Question: i am currently try to inscribe diagonals of a decagon inside a circle
like this
in c# my approach would be creating a circle
'''
e.Graphics.DrawEllipse(myPen, 0, 0, 100, 100);
'''
and draw lines inside using
'''
e.Graphics.DrawLine(myPen, 20, 5, 50, 50);
'''
after that i would draw a decagon polygon.
currently im stuck at how to divide the circle into 10 parts/ finding the correct coordiantes of the points on the circumference of the circles because im not good in math,
i want to know how would i know the next point in a circumference of the circle the size of my circle is indicated above.
and also i want also to ask a better approach for my problem.
Thank you :)
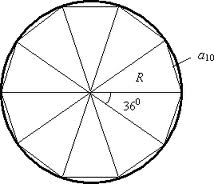
Answer: Just for grits and shins, here's a generic implementation that will inscribe an X-sided polygon into the Rectangle you pass it. Note that in this approach I'm not actually calculating any absolute points. Instead, I am translating the origin, rotating the surface, and drawing the lines only with respect to the origin using a fixed length and an angle. This is repeated in a loop to achieve the end result below, and is very similar to commanding the Turtle in <URL>:

'''
public partial class Form1 : Form
{
PictureBox pb = new PictureBox();
NumericUpDown nud = new NumericUpDown();
public Form1()
{
InitializeComponent();
this.Text = "Inscribed Polygon Demo";
TableLayoutPanel tlp = new TableLayoutPanel();
tlp.RowCount = 2;
tlp.RowStyles.Clear();
tlp.RowStyles.Add(new RowStyle(SizeType.AutoSize));
tlp.RowStyles.Add(new RowStyle(SizeType.Percent, 100));
tlp.ColumnCount = 2;
tlp.ColumnStyles.Clear();
tlp.ColumnStyles.Add(new ColumnStyle(SizeType.AutoSize));
tlp.ColumnStyles.Add(new ColumnStyle(SizeType.AutoSize));
tlp.Dock = DockStyle.Fill;
this.Controls.Add(tlp);
Label lbl = new Label();
lbl.Text = "Number of Sides:";
lbl.TextAlign = ContentAlignment.MiddleRight;
tlp.Controls.Add(lbl, 0, 0);
nud.Minimum = 3;
nud.Maximum = 20;
nud.AutoSize = true;
nud.ValueChanged += new EventHandler(nud_ValueChanged);
tlp.Controls.Add(nud, 1, 0);
pb.Dock = DockStyle.Fill;
pb.Paint += new PaintEventHandler(pb_Paint);
pb.SizeChanged += new EventHandler(pb_SizeChanged);
tlp.SetColumnSpan(pb, 2);
tlp.Controls.Add(pb, 0, 1);
}
void nud_ValueChanged(object sender, EventArgs e)
{
pb.Refresh();
}
void pb_SizeChanged(object sender, EventArgs e)
{
pb.Refresh();
}
void pb_Paint(object sender, PaintEventArgs e)
{
// make circle centered and 90% of PictureBox size:
int Radius = (int)((double)Math.Min(pb.ClientRectangle.Width, pb.ClientRectangle.Height) / (double)2.0 * (double).9);
Point Center = new Point((int)((double)pb.ClientRectangle.Width / (double)2.0), (int)((double)pb.ClientRectangle.Height / (double)2.0));
Rectangle rc = new Rectangle(Center, new Size(1, 1));
rc.Inflate(Radius, Radius);
InscribePolygon(e.Graphics, rc, (int)nud.Value);
}
private void InscribePolygon(Graphics G, Rectangle rc, int numSides)
{
if (numSides < 3)
throw new Exception("Number of sides must be greater than or equal to 3!");
float Radius = (float)((double)Math.Min(rc.Width, rc.Height) / 2.0);
PointF Center = new PointF((float)(rc.Location.X + rc.Width / 2.0), (float)(rc.Location.Y + rc.Height / 2.0));
RectangleF rcF = new RectangleF(Center, new SizeF(1, 1));
rcF.Inflate(Radius, Radius);
G.DrawEllipse(Pens.Black, rcF);
float Sides = (float)numSides;
float ExteriorAngle = (float)360 / Sides;
float InteriorAngle = (Sides - (float)2) / Sides * (float)180;
float SideLength = (float)2 * Radius * (float)Math.Sin(Math.PI / (double)Sides);
for (int i = 1; i <= Sides; i++)
{
G.ResetTransform();
G.TranslateTransform(Center.X, Center.Y);
G.RotateTransform((i - 1) * ExteriorAngle);
G.DrawLine(Pens.Black, new PointF(0, 0), new PointF(0, -Radius));
G.TranslateTransform(0, -Radius);
G.RotateTransform(180 - InteriorAngle / 2);
G.DrawLine(Pens.Black, new PointF(0, 0), new PointF(0, -SideLength));
}
}
}
'''
I got the formula for the length of the side here at <URL>.